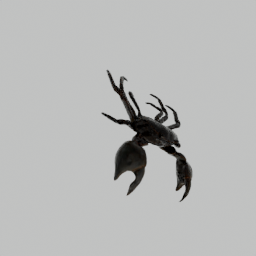
Label: animals